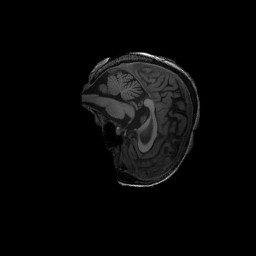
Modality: T1w
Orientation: sagittal
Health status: ill
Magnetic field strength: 3 T